Interaction volume radius: 10 \u00c5
Interaction volume height: 25 \u00c5
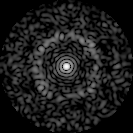
Disorder parameter: 0.7727